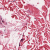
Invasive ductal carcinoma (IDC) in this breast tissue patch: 0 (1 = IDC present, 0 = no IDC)